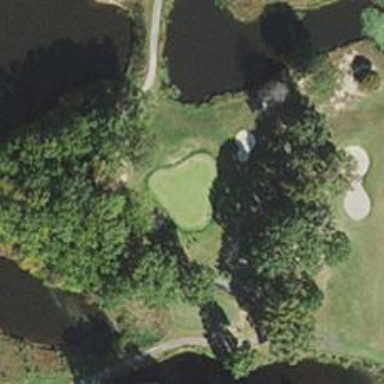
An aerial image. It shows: View of golf hole.